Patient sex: M
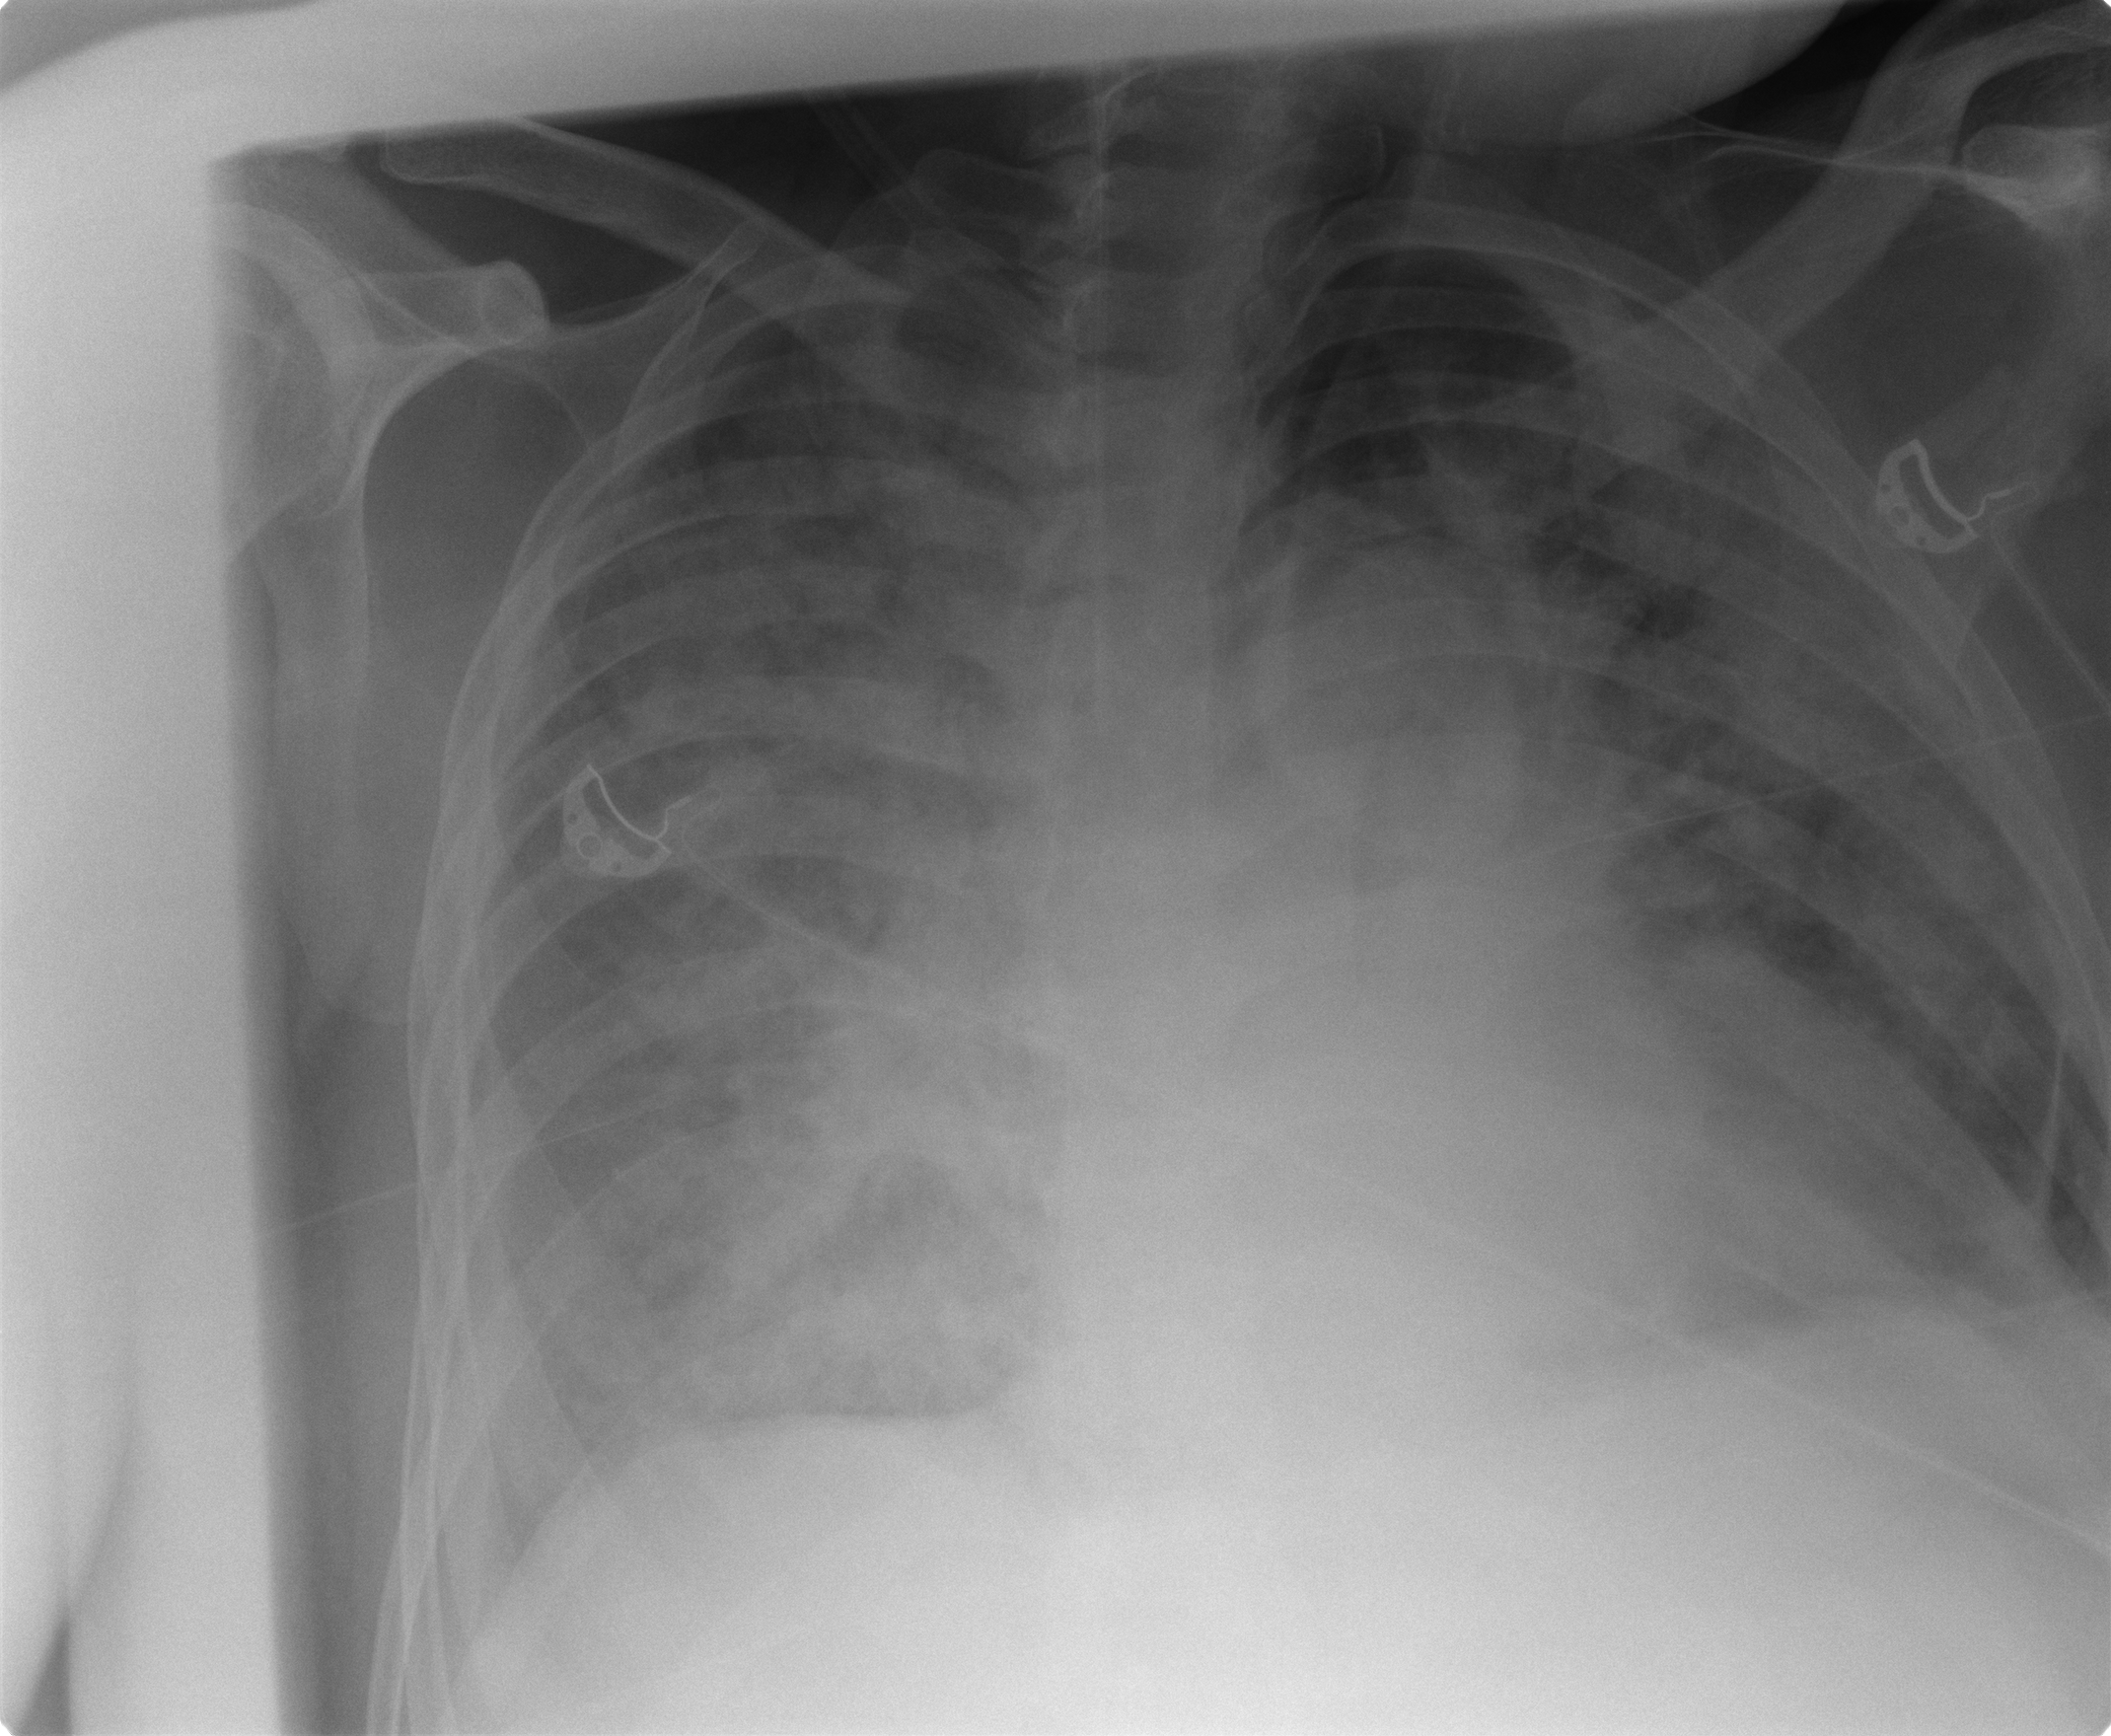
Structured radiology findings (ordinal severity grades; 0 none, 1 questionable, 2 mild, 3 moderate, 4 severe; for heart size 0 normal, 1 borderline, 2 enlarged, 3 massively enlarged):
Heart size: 2
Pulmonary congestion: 3
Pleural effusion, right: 2
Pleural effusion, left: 2
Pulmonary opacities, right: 4
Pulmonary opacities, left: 4
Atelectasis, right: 3
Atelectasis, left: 3